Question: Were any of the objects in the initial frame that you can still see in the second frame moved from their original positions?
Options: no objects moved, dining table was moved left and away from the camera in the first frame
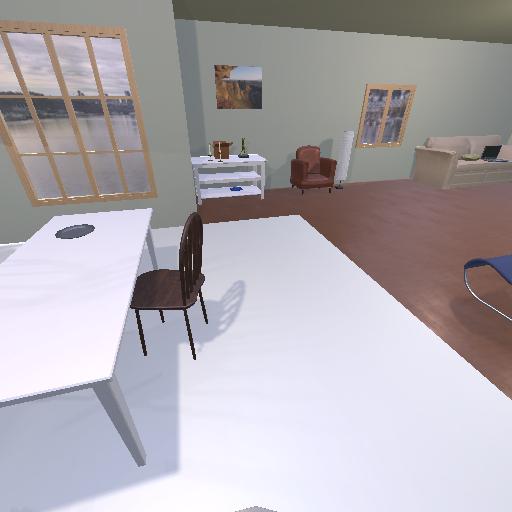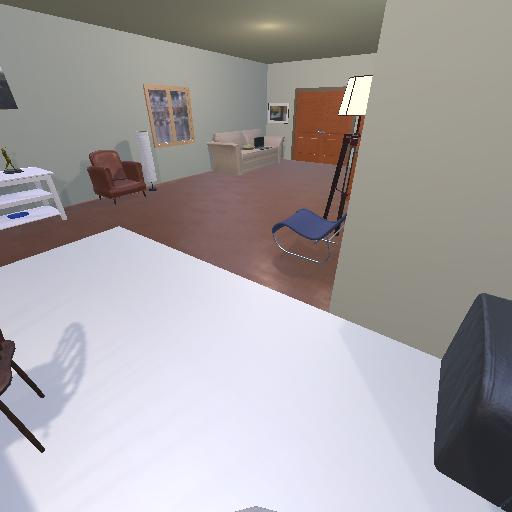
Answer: no objects moved